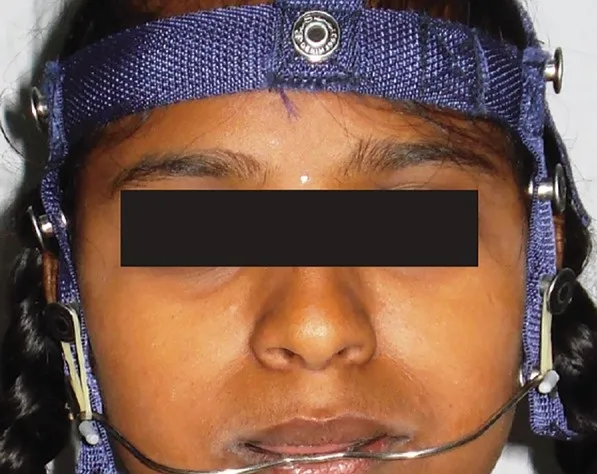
Postdistalization stabilization with headgear.
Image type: medical_photograph (oral_photograph)